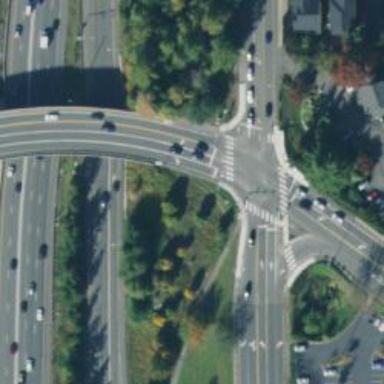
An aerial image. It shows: Crossing on the road.